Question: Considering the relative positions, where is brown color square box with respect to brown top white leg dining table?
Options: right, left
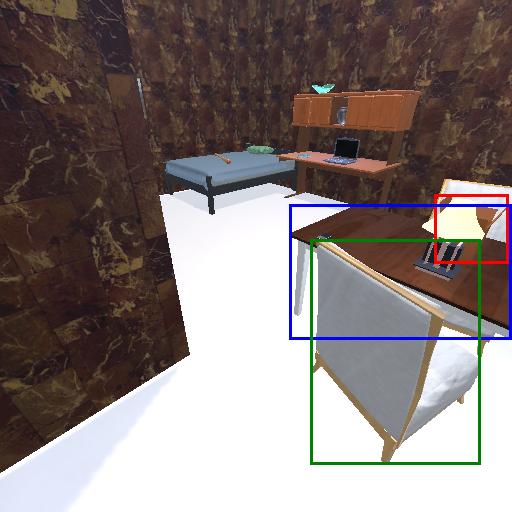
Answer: right